Question: I'm looking for any nice way to automatically put the list disc marker above text instead of at the left. Like so :

I'm currently using something like :
'''
<li>
<br />
Item 1
</li>
<li>
<br />
Item 2
</li>
<li>
<br />
Item 3
</li>
'''
To force the text to be placed under the dot but in one hand adding line breaks before text in each list item makes the source quite confusing and one the other hand, it does not do what I expect, since even with a 'text-align: center' the dot appears slightly on the left because of an implicit margin on the right of each dot.
Maybe am I missing some CSS property or my approach is not good.
Any advice is welcomed, thanks.
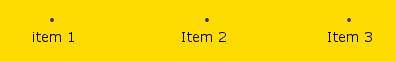
Answer: '''
li {
display: inline-block;
background: pink;
}
li::before {
content:'*';
display: block;
text-align: center;
}
'''
'''
<li>Item 1</li>
<li>Item 2</li>
<li>Item 3</li>
'''